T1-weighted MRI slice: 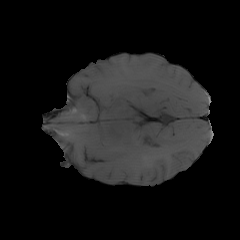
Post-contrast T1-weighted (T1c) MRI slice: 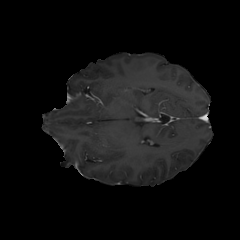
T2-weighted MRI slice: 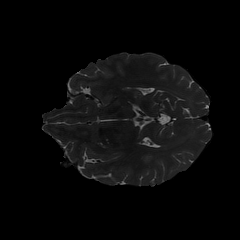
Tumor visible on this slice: yes